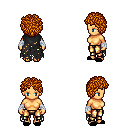
a pixel art fantasy rpg character, female body template, human, tanned skin, black tattered cape, gold greaves, dark blonde curly afro hairstyle, white cloth bandages, black slippers, four views (front, back, left, right), 2x2 character sprite sheet, small pixel art, hard edges, no anti-aliasing